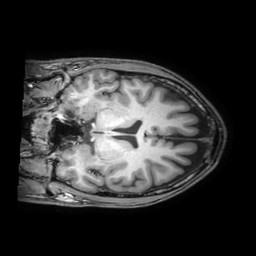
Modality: T1w
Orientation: coronal
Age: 27
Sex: male
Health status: healthy
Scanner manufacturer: philips
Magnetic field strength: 3 T
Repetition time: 0.0079 s
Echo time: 0.0035 s